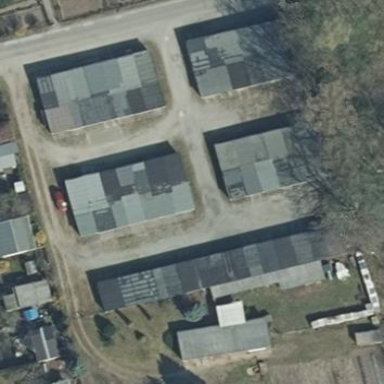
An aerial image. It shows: Area designated for garages.